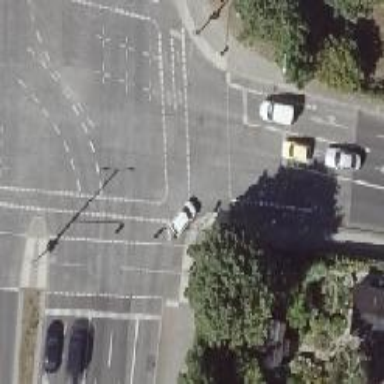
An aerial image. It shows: Crossing with traffic signals.